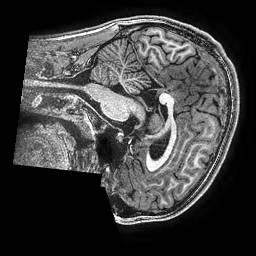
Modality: T1w
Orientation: sagittal
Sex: male
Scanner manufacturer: ge
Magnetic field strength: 3 T
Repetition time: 0.00766 s
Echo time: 0.003476 s